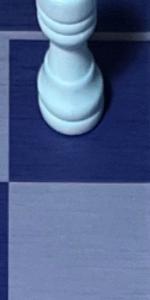
Label: Empty